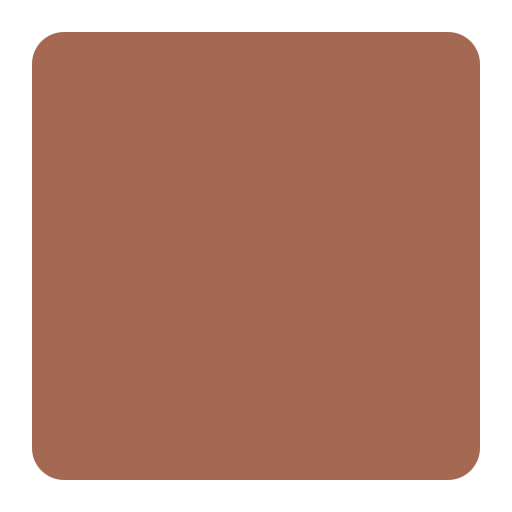
brown square flat